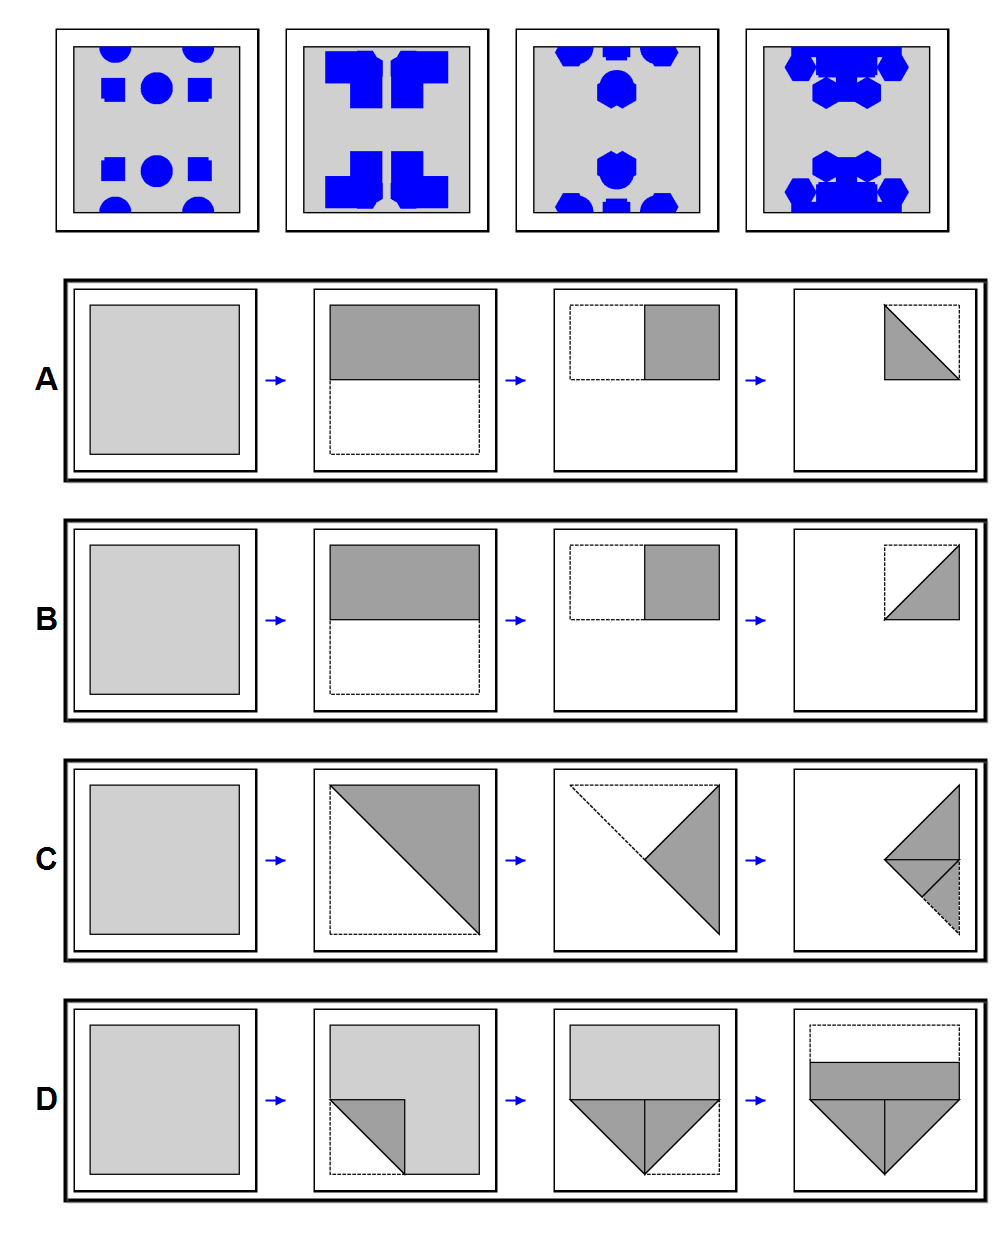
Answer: A